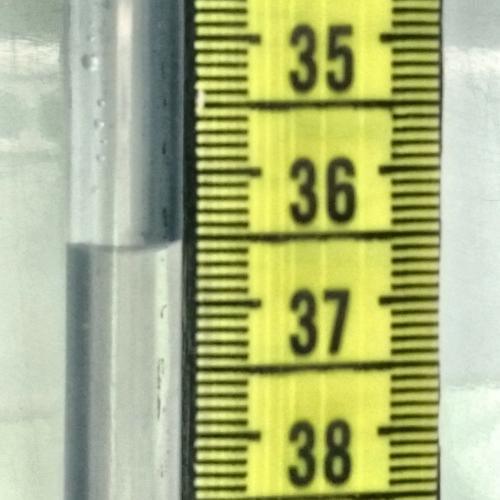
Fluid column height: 36.5 cm